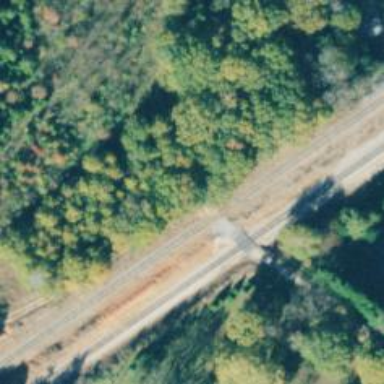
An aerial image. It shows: Railway level crossing.